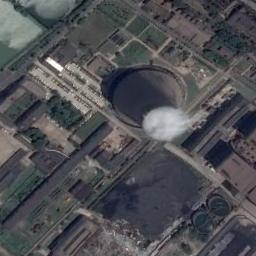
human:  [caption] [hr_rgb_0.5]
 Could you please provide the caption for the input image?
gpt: Many buildings are near the thermal power station .

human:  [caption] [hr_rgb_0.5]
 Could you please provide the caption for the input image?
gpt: The thermal power station is on the grass next to some trees .

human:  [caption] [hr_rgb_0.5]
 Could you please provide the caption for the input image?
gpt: In the thermal power plant there are neatly planned factories and good greening .

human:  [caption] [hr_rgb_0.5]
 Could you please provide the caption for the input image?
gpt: There are two thermal power stations, and the right one is emitting smoke .

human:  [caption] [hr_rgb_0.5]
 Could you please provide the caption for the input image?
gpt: There are some buildings and green lawns on the thermal power station .